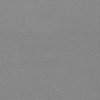
Label: dusty